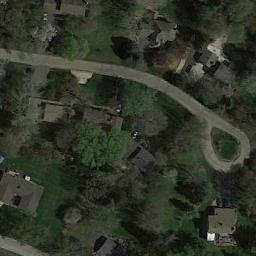
Label: residential